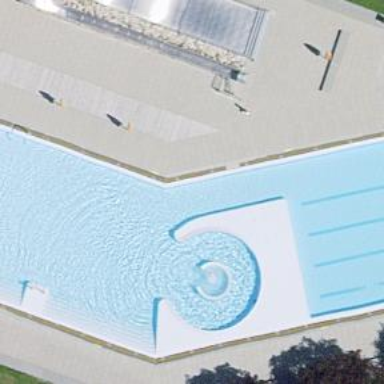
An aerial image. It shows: Swimming pool located in leisure land.